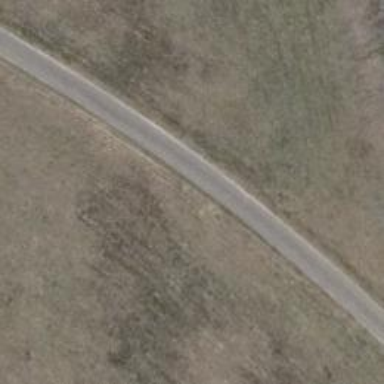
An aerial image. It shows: Unclassified road with asphalt surface.